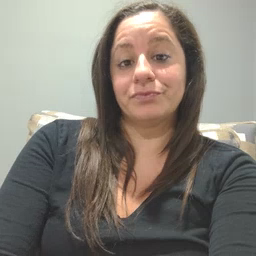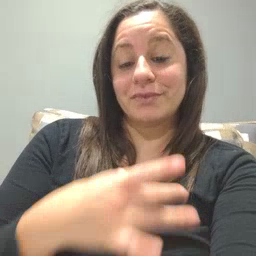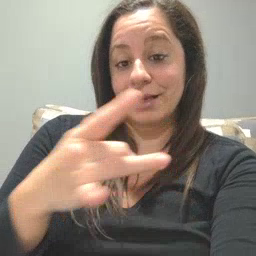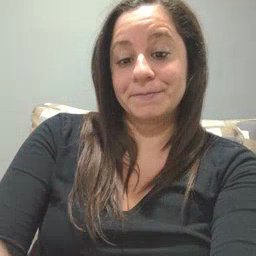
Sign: like